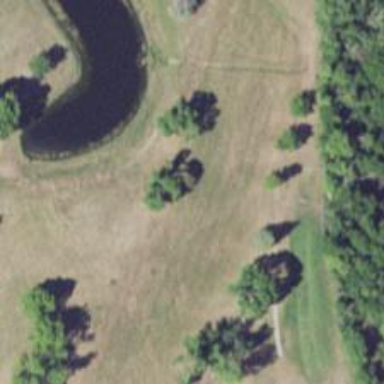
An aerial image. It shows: View of golf hole.